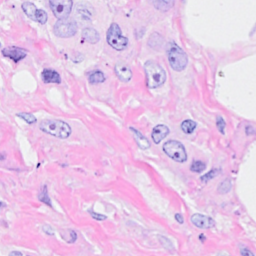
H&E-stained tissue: Breast